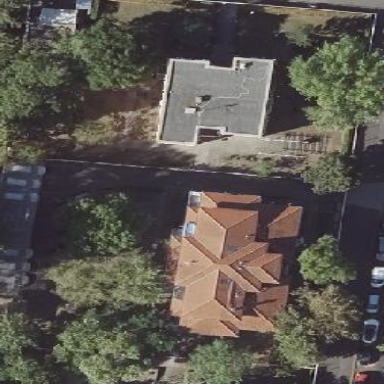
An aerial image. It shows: Embassy building.